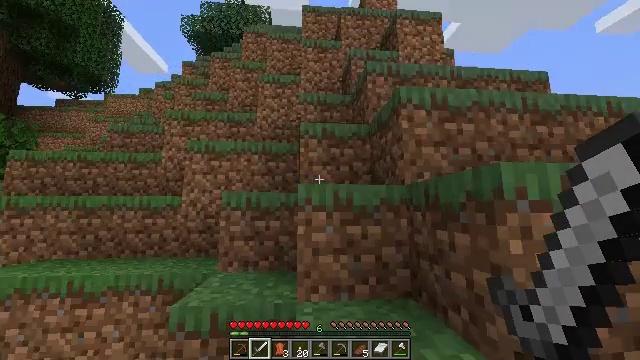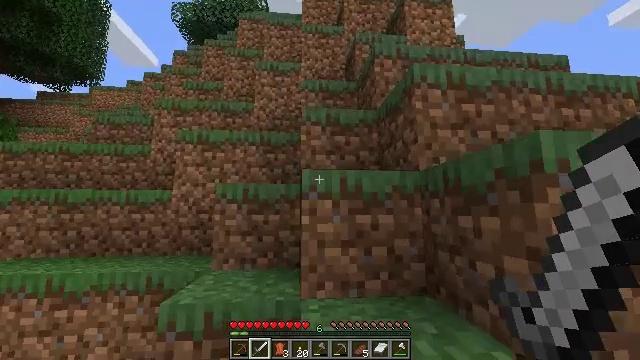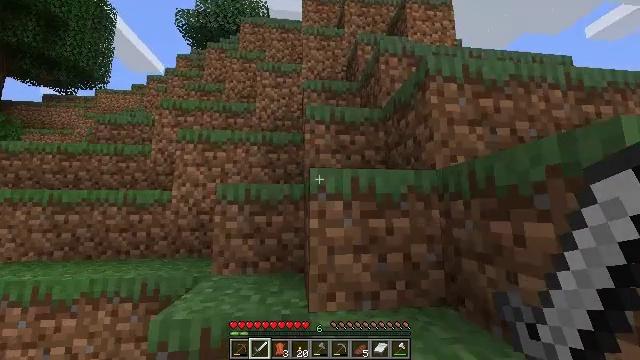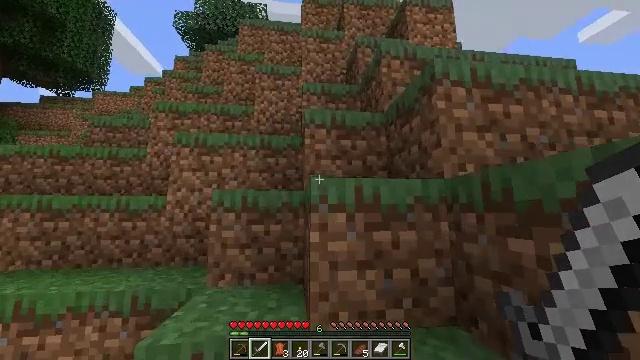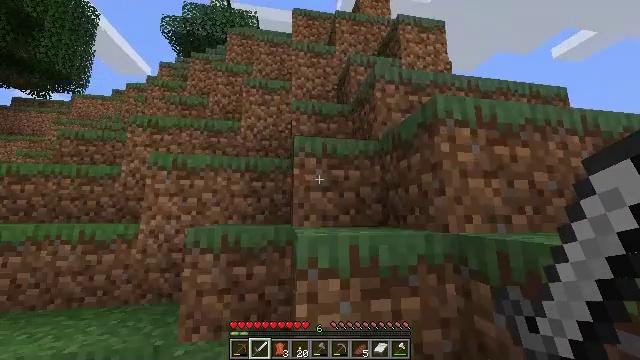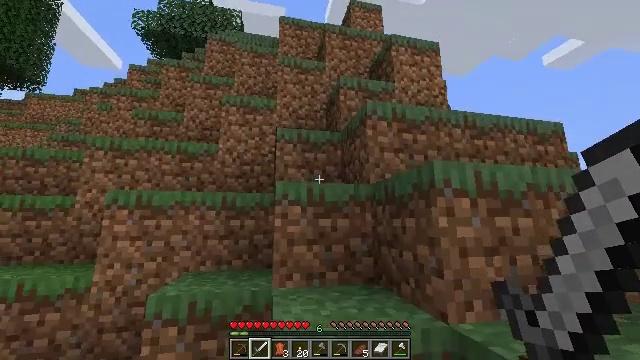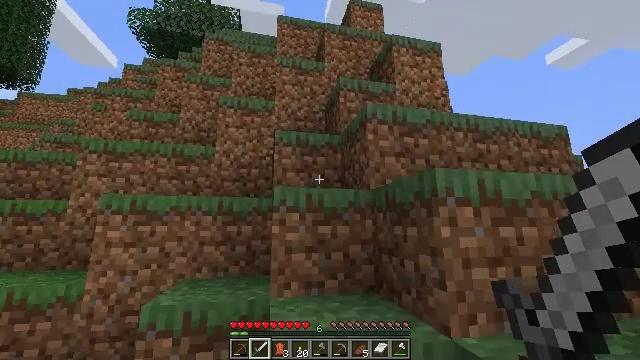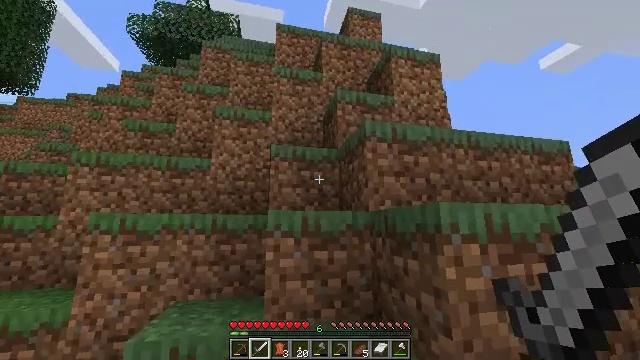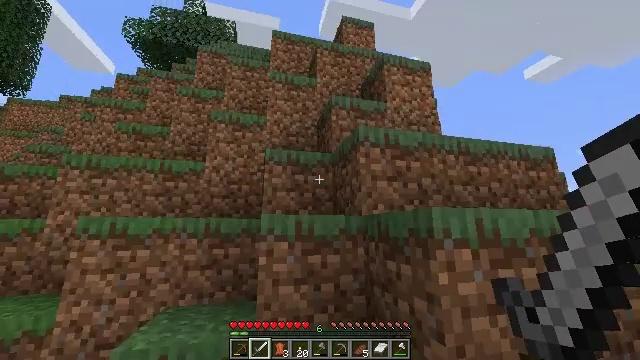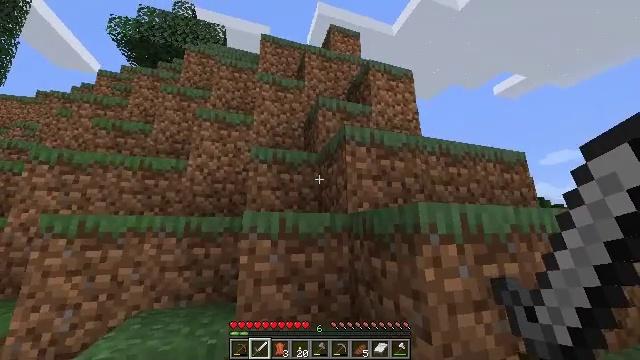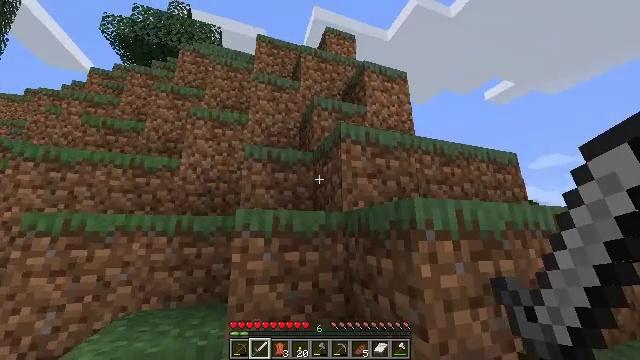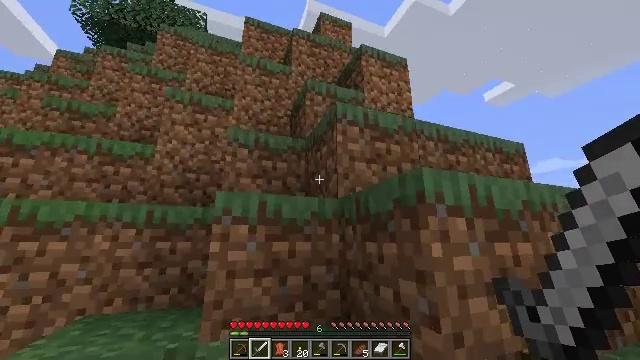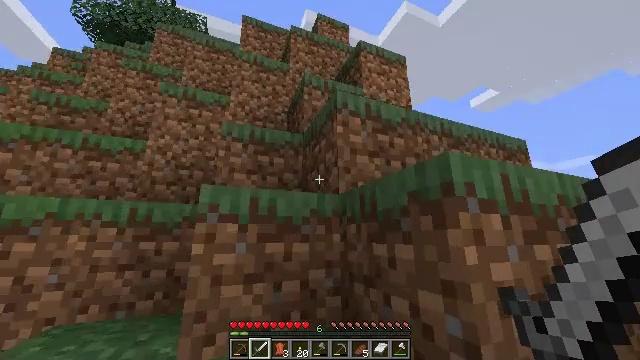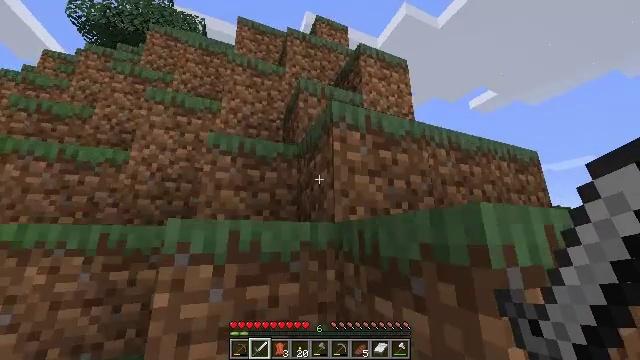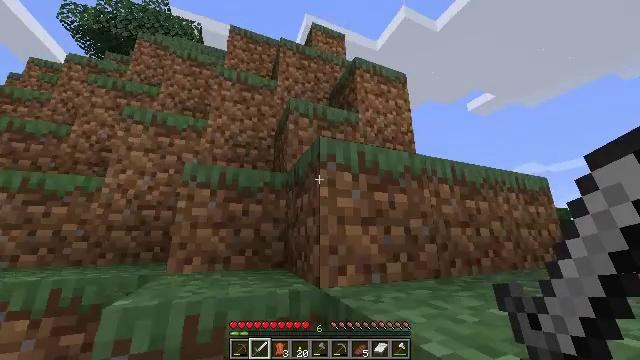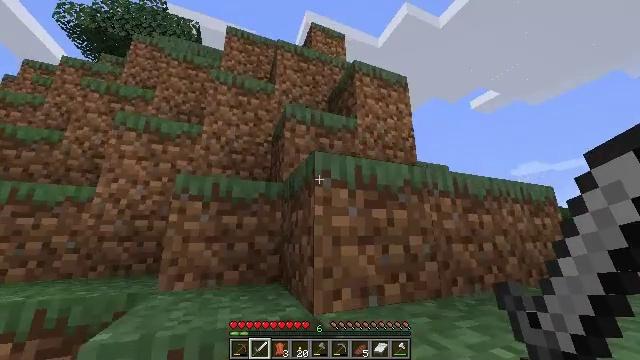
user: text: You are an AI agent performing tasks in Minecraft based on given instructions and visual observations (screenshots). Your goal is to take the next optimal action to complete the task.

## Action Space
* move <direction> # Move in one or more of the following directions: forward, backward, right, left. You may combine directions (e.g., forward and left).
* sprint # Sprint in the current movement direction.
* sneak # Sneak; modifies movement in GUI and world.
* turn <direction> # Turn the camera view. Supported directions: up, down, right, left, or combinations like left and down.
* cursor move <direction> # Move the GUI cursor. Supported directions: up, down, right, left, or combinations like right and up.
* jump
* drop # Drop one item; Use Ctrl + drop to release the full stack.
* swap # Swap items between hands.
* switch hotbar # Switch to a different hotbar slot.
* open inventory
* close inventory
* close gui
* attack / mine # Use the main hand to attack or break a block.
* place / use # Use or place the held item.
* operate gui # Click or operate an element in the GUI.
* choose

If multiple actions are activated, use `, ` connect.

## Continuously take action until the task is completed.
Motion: motion action
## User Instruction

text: Break oak leaves from the trees.
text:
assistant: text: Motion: move forward, sprint, jump
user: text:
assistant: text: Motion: move forward, sprint, jump
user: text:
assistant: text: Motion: move forward, sprint, jump
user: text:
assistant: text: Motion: move forward, sprint, turn right, jump
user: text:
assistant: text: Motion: move forward, sprint, turn right and up, jump
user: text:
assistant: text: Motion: move forward, sprint, jump
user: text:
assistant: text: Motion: move forward, sprint, jump
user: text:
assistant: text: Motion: move forward, sprint, turn right, jump
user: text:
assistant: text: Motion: move forward, sprint, turn right and up, jump
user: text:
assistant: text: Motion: move forward, sprint, turn right, jump
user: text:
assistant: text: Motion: move forward, sprint, turn right, jump
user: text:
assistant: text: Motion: move forward, sprint, jump
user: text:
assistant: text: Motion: move forward, sprint, jump
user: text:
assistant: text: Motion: move forward, sprint, jump
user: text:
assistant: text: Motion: move forward, sprint, jump
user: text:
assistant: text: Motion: move forward, sprint, turn left, jump
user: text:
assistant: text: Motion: move forward, sprint, turn left and down, jump
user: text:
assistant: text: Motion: move forward, sprint, turn left, jump
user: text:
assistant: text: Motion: move forward, sprint, turn left and down, jump
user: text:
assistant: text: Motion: move forward, sprint, turn left and down, jump
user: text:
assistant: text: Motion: move forward, sprint, turn left and down, jump
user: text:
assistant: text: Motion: move forward, sprint, jump
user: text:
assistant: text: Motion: move forward, sprint, jump
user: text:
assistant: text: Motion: move forward, sprint, jump
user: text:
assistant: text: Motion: move forward, sprint, jump
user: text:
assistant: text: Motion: move forward, sprint, jump
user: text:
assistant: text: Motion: move forward, sprint, jump
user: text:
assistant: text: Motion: move forward, sprint, jump
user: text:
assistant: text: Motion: move forward, sprint, turn right, jump
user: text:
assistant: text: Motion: move forward, sprint, turn right and up, jump